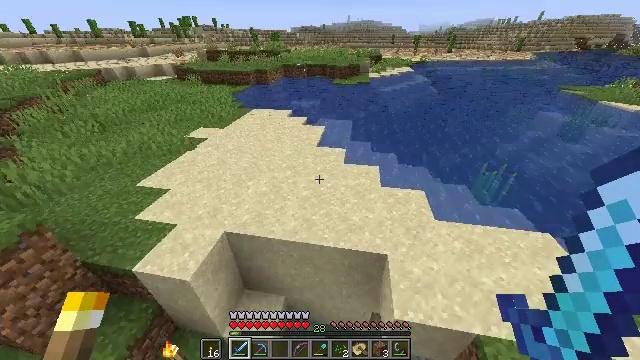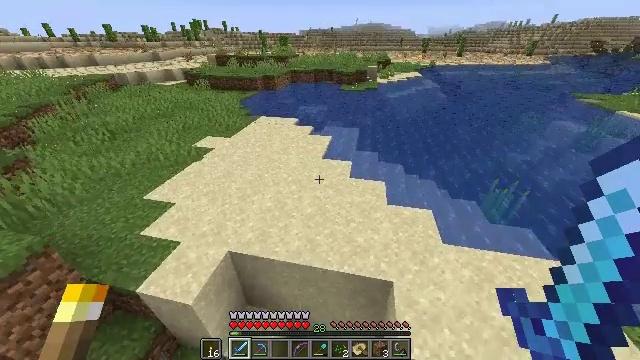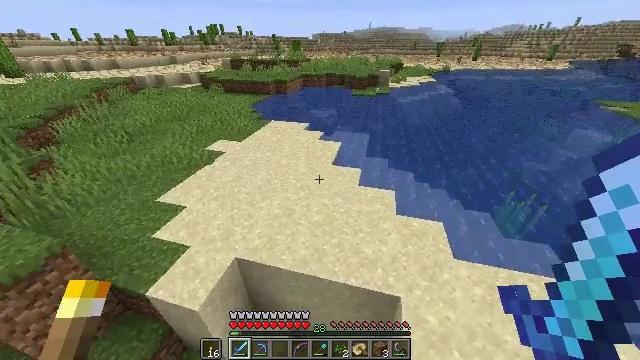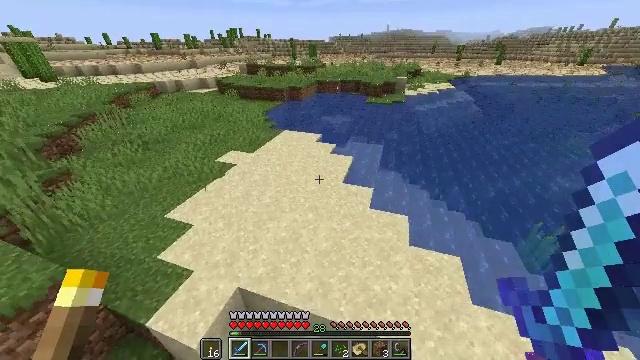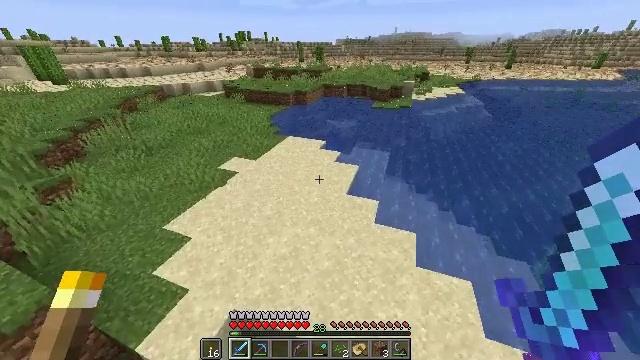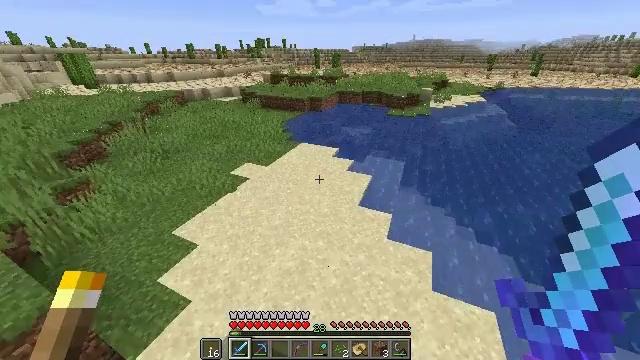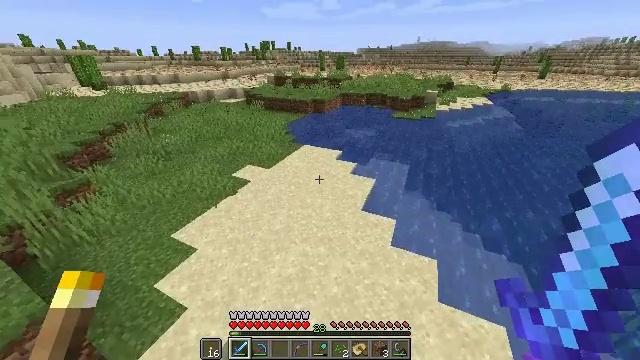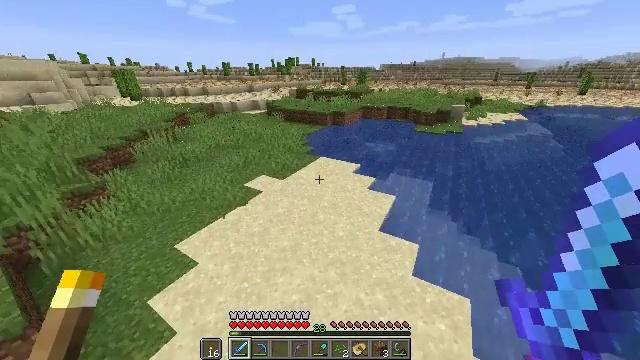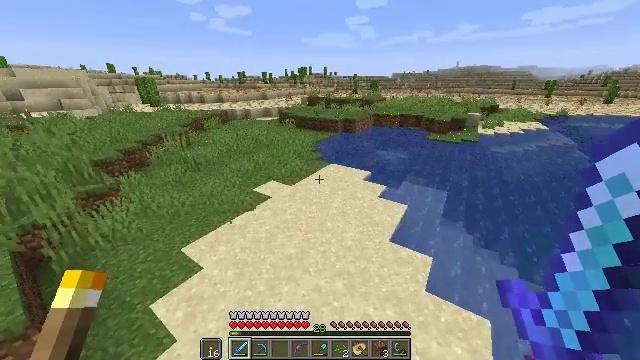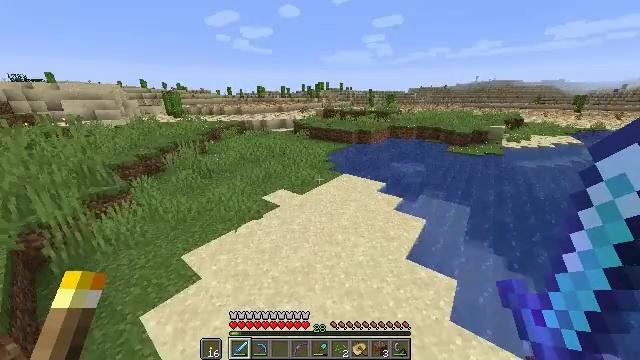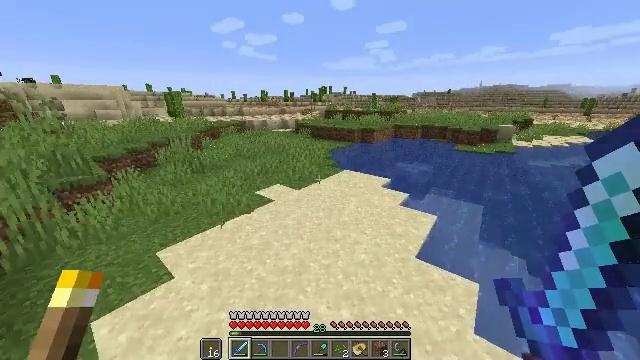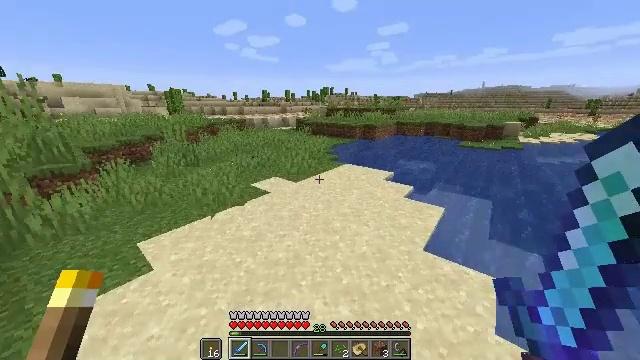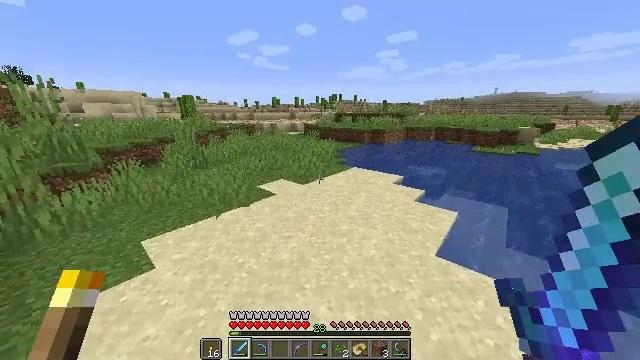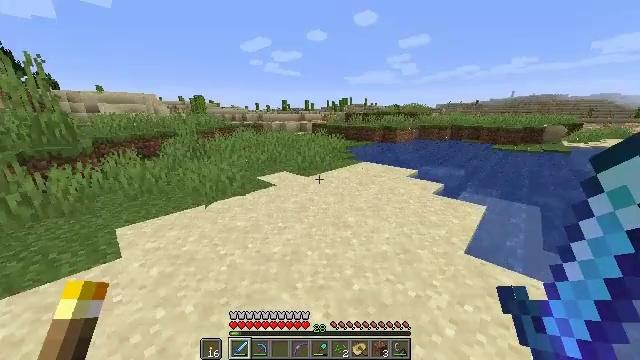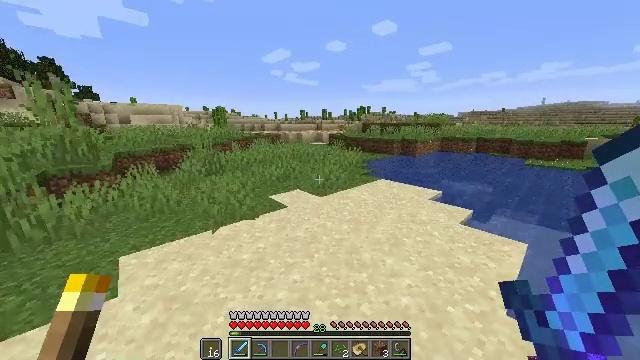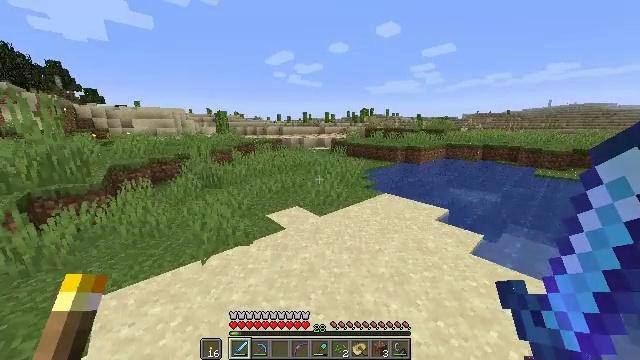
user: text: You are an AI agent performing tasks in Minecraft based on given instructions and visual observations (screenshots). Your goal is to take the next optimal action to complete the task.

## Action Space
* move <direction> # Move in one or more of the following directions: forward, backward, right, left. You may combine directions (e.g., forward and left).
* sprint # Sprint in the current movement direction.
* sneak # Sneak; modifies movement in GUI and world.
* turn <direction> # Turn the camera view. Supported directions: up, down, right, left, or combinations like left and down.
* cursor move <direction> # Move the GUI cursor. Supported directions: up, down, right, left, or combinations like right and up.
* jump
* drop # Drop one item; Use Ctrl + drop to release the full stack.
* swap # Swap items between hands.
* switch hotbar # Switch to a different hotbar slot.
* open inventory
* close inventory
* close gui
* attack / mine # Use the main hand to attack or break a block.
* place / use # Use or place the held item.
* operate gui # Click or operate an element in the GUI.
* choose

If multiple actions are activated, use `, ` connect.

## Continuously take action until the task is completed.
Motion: motion action
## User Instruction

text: Break the sand block.
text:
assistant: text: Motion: move forward, sprint, turn left, jump
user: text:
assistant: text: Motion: move forward, sprint, turn left, jump
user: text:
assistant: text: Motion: move forward, sprint, turn left, jump
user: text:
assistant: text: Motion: move forward, sprint, turn left, jump
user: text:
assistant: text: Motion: move forward, sprint, turn left and up, jump
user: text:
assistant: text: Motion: move forward, sprint, turn left, jump
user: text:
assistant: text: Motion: move forward, sprint, turn left and up, jump
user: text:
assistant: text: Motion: move forward, sprint, turn left and up, jump
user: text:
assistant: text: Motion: move forward, sprint, turn left and up, jump
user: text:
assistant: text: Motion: move forward, sprint, turn up, jump
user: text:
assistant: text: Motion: move forward, sprint, jump
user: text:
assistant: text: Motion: move forward, sprint, turn left and up, jump
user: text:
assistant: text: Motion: move forward, sprint, turn left and up, jump
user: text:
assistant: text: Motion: move forward, sprint, turn left and up, jump
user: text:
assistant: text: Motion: move forward, sprint, jump
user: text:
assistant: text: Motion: move forward, sprint, jump
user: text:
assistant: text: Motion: move forward, sprint, jump
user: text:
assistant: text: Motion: move forward, sprint, jump
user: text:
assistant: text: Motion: move forward, sprint, jump
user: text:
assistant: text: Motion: move forward, sprint, jump
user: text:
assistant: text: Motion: move forward, sprint, turn right, jump
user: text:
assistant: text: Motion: move forward, sprint, turn right, jump
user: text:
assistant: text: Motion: move forward, sprint, jump
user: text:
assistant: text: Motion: move forward, sprint, turn right, jump
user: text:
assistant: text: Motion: move forward, sprint, jump
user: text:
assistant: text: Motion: move forward, sprint, jump
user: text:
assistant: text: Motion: move forward, sprint, jump
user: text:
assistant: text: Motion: move forward, sprint, jump
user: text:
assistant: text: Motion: move forward, sprint, jump
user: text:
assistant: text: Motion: move forward, sprint, jump